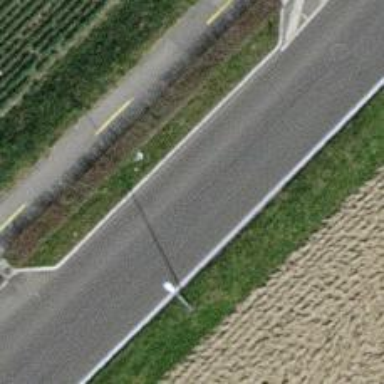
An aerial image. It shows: Chicane for traffic calming.